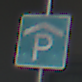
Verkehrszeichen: Parkhaus
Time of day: MorningAfternoon
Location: Outdoor (Urban)
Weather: Clear
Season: NotSpecified
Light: Natural